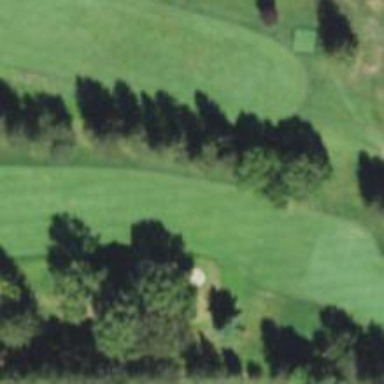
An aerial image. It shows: Golf hole.